Question: I'm writing an agent for one of our C# apps that exposes various application properties via SNMP GET using SharpSnmpLib, which I've successfully sent traps and retrieved GETs with in the past. I'm able to expose single properties, but I'm having trouble figuring out how to define a table in my application.
This table should exposes a set of GET parameters once for each instance of a stream concept within my application (the number of streams is fixed on startup), each stream should be represented as a row in the table.
It's easy enough to define this in the MIB, and I've successfully defined and implemented such tables in the past with C++ libraries, so I know it's possible.
Here's how I define a simple GET of the app version in the MIB:
'''
dtStream OBJECT IDENTIFIER ::= {dtApps 3}
dtVersion OBJECT-TYPE
SYNTAX DisplayString
MAX-ACCESS read-only
STATUS current
DESCRIPTION
"The version number of the application"
::= {dtStream 1}
'''
And in code:
'''
public class StringVar : ScalarObject
{
private ISnmpData _data;
private string _value;
public StringVar(ObjectIdentifier oid, string value) : base(oid)
{
Value = value;
}
public override ISnmpData Data
{
get { return _data; }
set { throw new AccessFailureException(); }
}
public string Value
{
set { _data = new OctetString(_value = value); }
get { return _value; }
}
}
...
ObjectStore os = new ObjectStore();
os.Add(Version = new StringVar(OID_STREAM_VERSION, System.Reflection.Assembly.GetExecutingAssembly().GetName().Version.ToString()));
'''
Here's an example MIB definition for the table I'm trying to create:
'''
dtStreamTable OBJECT-TYPE
SYNTAX SEQUENCE OF DtStreamEntry
MAX-ACCESS not-accessible
STATUS current
DESCRIPTION
"Statistics on the status and performance of the streams"
::= {dtStream 5}
DtStreamEntry OBJECT-TYPE
SYNTAX DtStreamEntry
MAX-ACCESS not-accessible
STATUS current
DESCRIPTION
"Status of a particular stream."
INDEX {dtStreamID}
::= {dtStreamTable 1}
DtStreamEntry ::= SEQUENCE {
dtmStreamID Integer32,
dtStreamName DisplayString
dtStreamHost DisplayString
dtStreamType Integer32
}
dtStreamID OBJECT-TYPE
SYNTAX Integer32 (0..255)
MAX-ACCESS not-accessible
STATUS current
DESCRIPTION
"Index of the stream entry in the table."
::= {DtStreamEntry 1}
dtStreamName OBJECT-TYPE
SYNTAX DisplayString
MAX-ACCESS read-only
STATUS current
DESCRIPTION
"Name of the stream."
::= {DtStreamEntry 2}
dtStreamHost OBJECT-TYPE
SYNTAX DisplayString
MAX-ACCESS read-only
STATUS current
DESCRIPTION
"Hostname that the stream is connected to."
::= {DtStreamEntry 3}
dtStreamType OBJECT-TYPE
SYNTAX Integer32(1..2)
MAX-ACCESS read-only
STATUS current
DESCRIPTION
"Type of stream"
::= {DtStreamEntry 4}
'''
It looks like this in iReasoning MIB Browser:

I've got as far as defining what I'd consider to be the "row", as a class derived from 'TableObject':
'''
class StreamEntry : TableObject
{
private readonly IList<ScalarObject> _elements = new List<ScalarObject>();
public StreamEntry(int id, string name, string host, int type)
: base()
{
_elements.Add(StreamId = new IntVar(OID_STREAM_ID, id));
_elements.Add(Name = new StringVar(OID_STREAM_NAME, name));
_elements.Add(Host = new StringVar(OID_STREAM_HOST, host));
_elements.Add(Type = new IntVar(OID_STREAM_TYPE, type));
}
public IntVar StreamId { get; private set; }
public StringVar Name { get; private set; }
public StringVar Host { get; private set; }
public IntVar Type { get; private set; }
protected override IEnumerable<ScalarObject> Objects
{
get { return _elements; }
}
}
'''
After all that, I guess my question is, how do I associate these into a table that is returned with the OID for the table or entry?
I've tried adding multiple 'StreamEntry' objects into the ObjectStore:
'''
foreach(Stream s in Streams)
{
os.Add(new StreamEntry(s.ID, s.Name, s.HostName, s.Type));
}
'''
With this I can only retrieve the data for the first one (using individual GETs, or WALK on the dtStreamEntry in the MIB Browser).
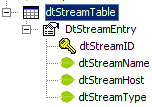
Answer: Ok, I figured it out. All 'ScalarObjects' need to be added to the 'ObjectStore' in OID order - otherwise everything breaks.
So I needed to create multiple 'StreamEntry' objects (no longer having 'TableObject' as a base class) within an enclosing 'StreamTable' object which was derived from 'TableObject', and I needed to extract the 'ScalarObjects' from each 'StreamEntry' and sort them all by OID before returning them as the Objects collection override.
I now have a working SNMP table. :)